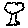
Label: tree